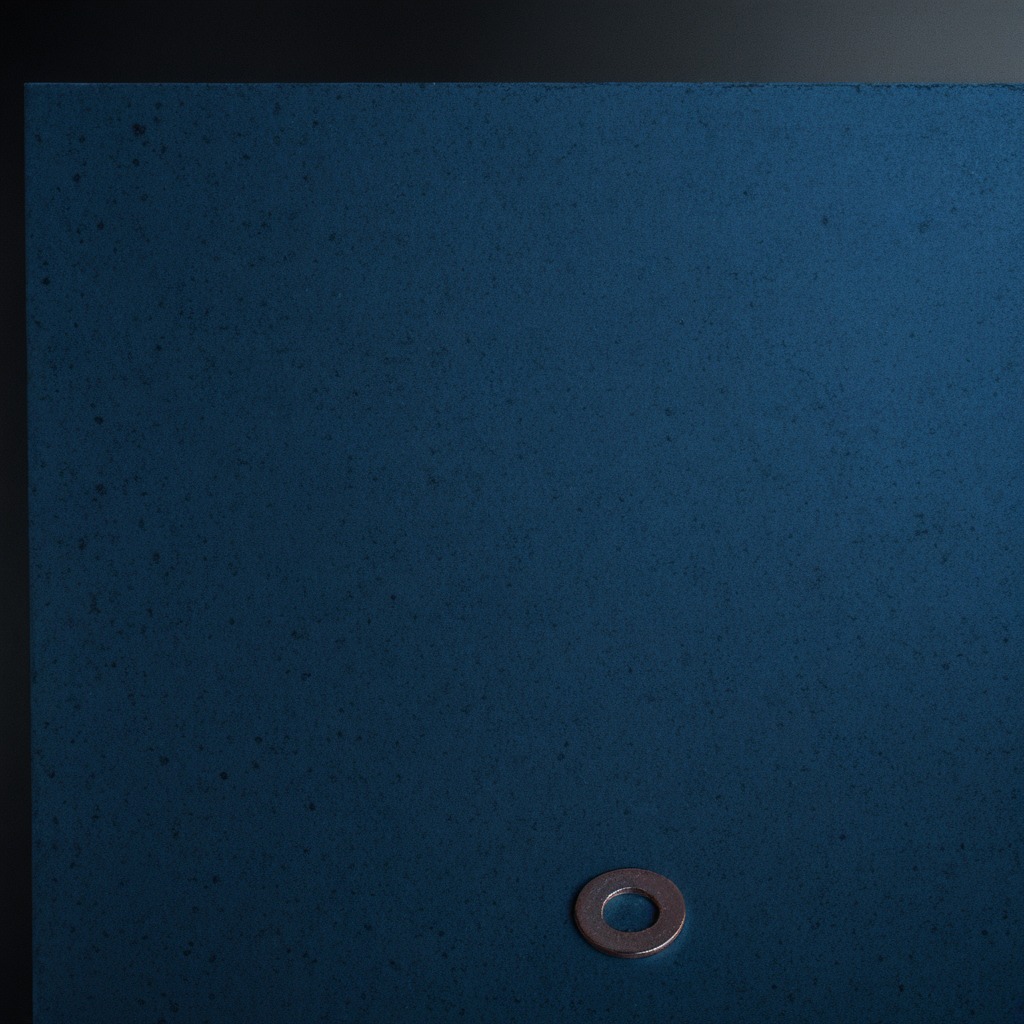
A flat metal washer lies on the granite tabletop.